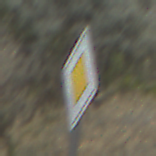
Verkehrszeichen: Vorfahrtsstrasse
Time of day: Midday
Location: Outdoor (Nature)
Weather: Overcast
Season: NotSpecified
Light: Natural